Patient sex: M
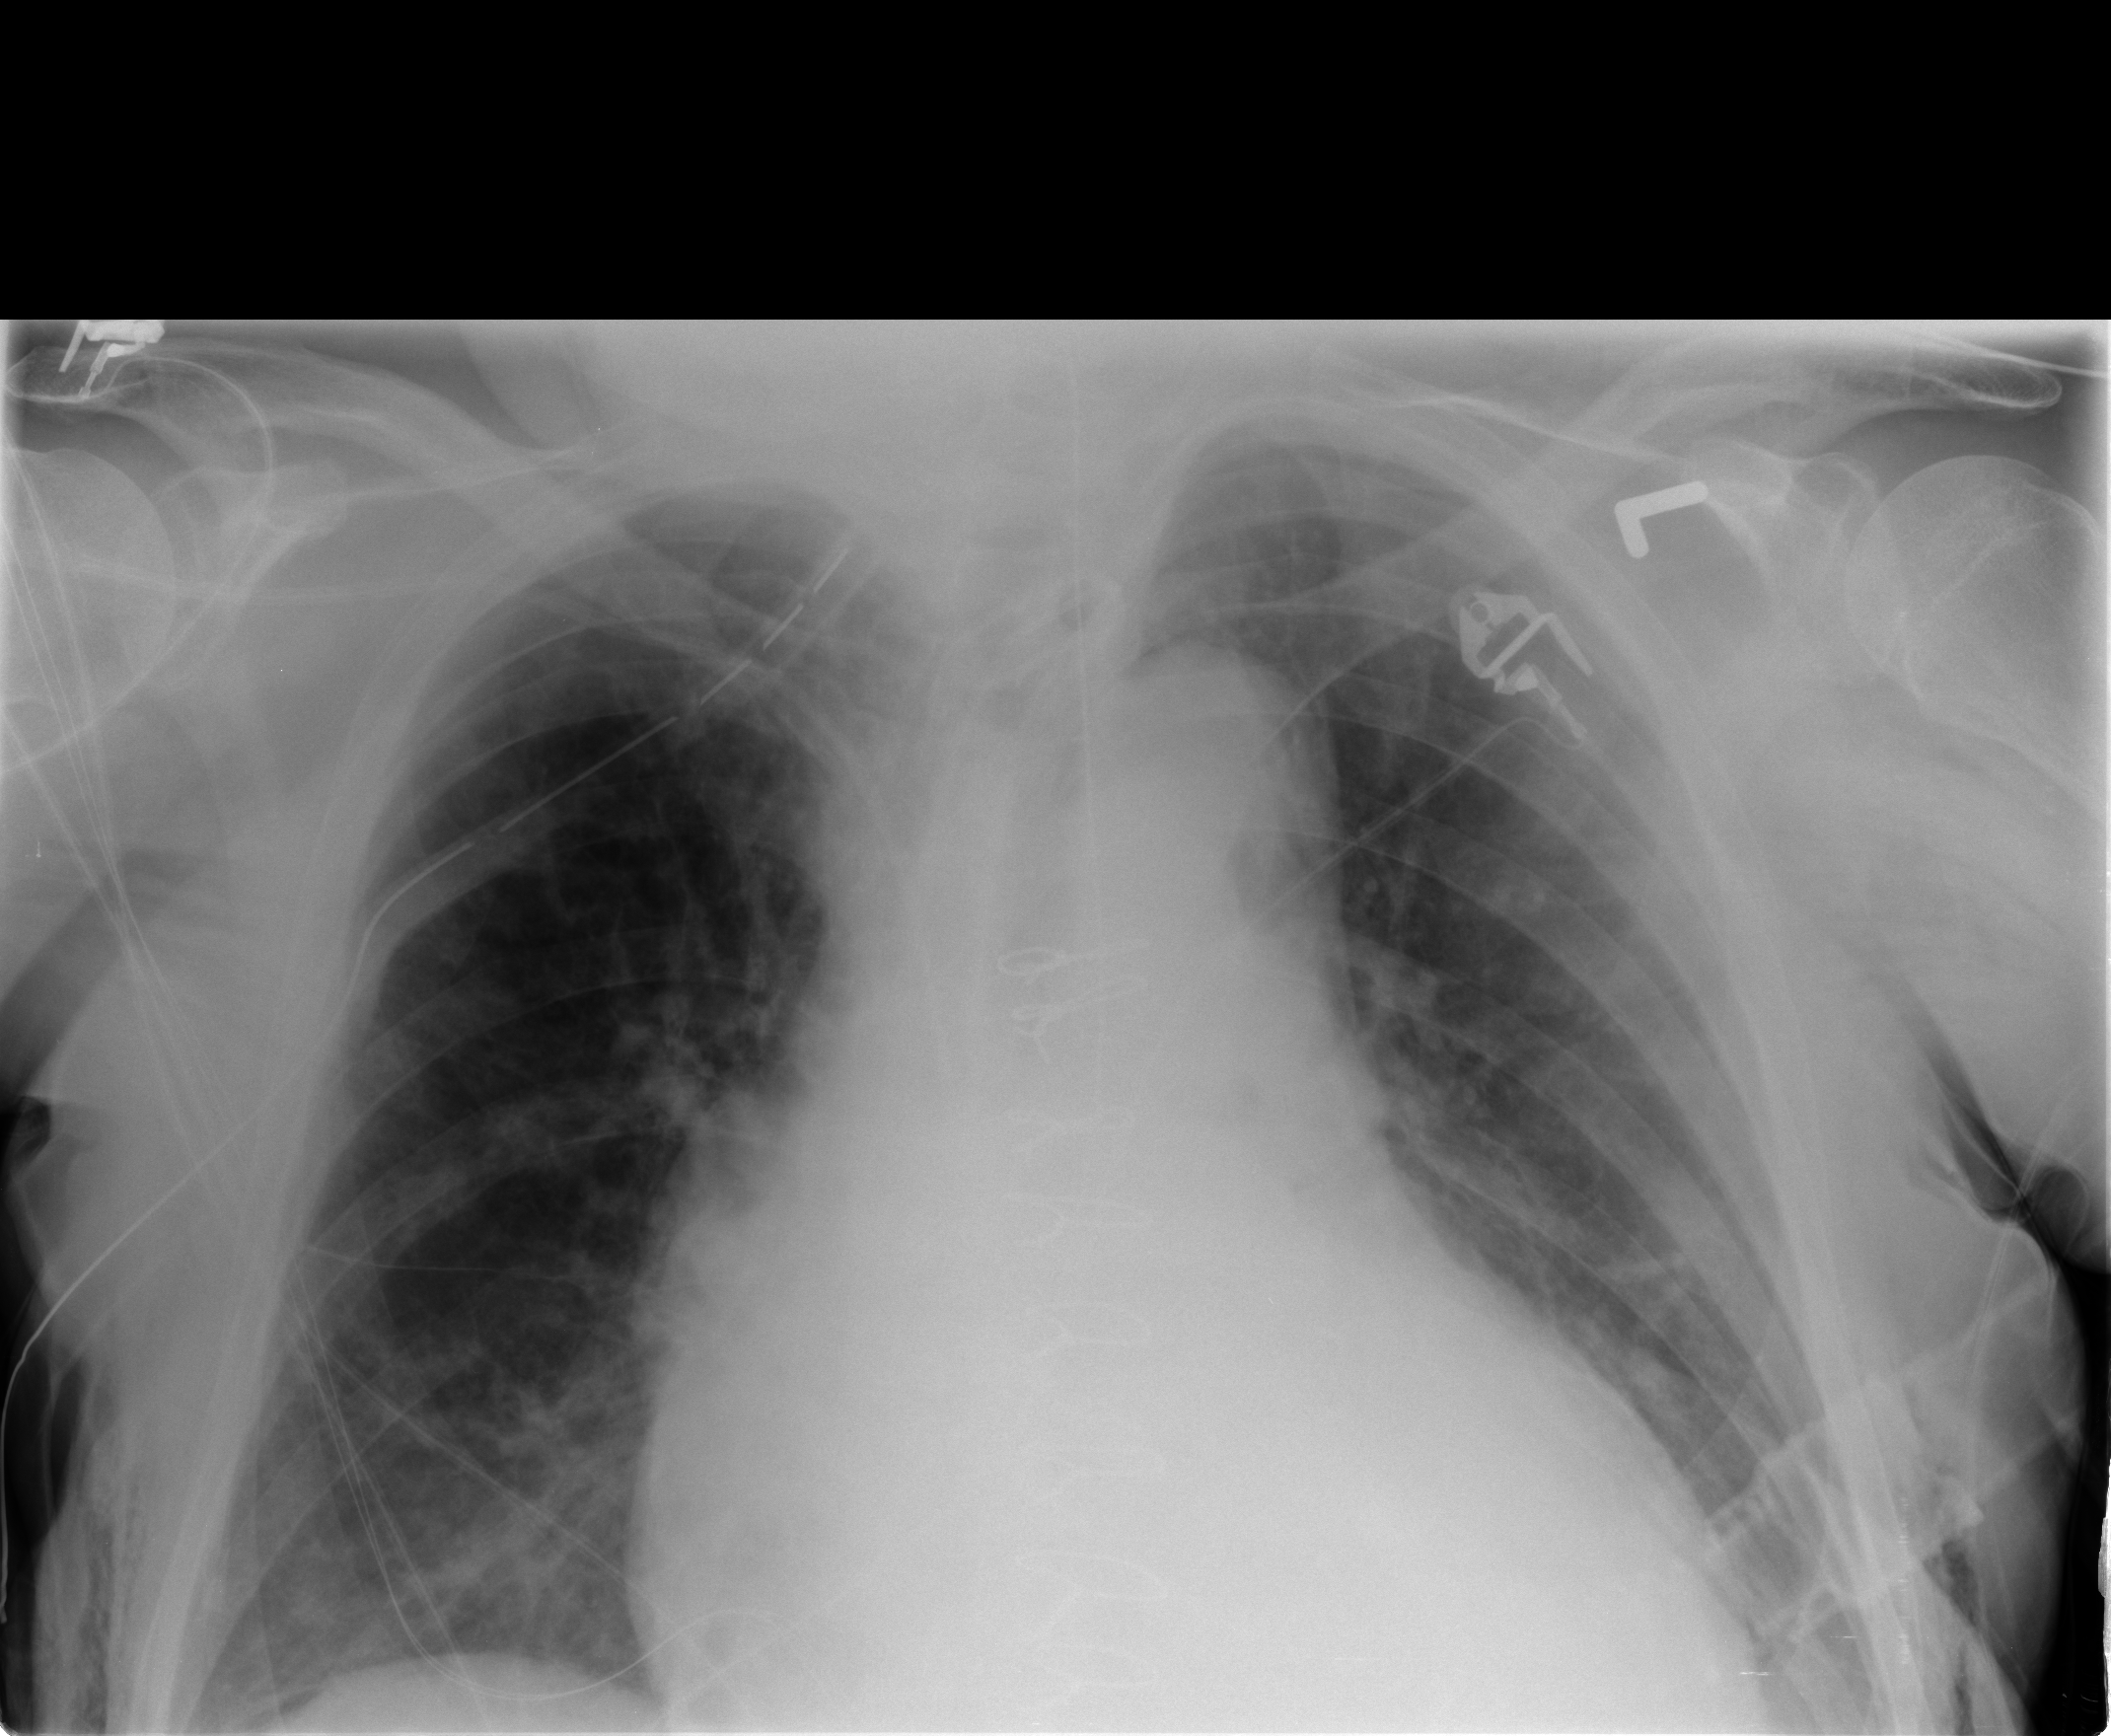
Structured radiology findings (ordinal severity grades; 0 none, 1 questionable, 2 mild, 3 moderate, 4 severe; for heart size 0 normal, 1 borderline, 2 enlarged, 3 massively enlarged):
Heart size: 3
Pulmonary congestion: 1
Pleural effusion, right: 1
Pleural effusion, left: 1
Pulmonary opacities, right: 0
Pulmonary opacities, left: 0
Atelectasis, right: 1
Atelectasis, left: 1